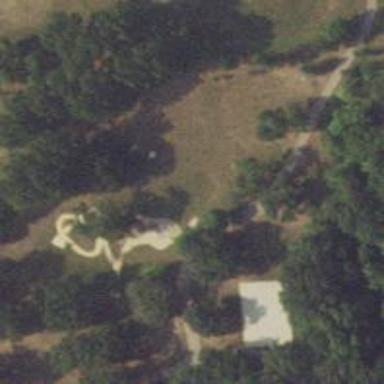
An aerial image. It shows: Disc golf tee.